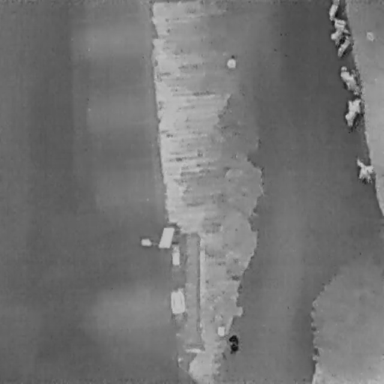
There is a Person in the infrared image.